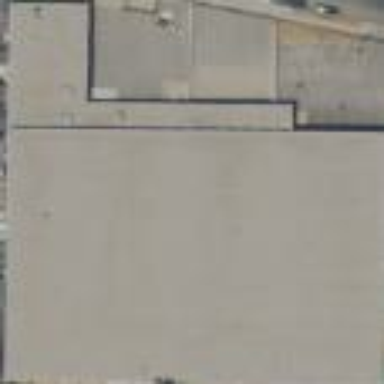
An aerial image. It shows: Industrial building.